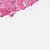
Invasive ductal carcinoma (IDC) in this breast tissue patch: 0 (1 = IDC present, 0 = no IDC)